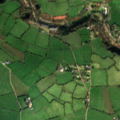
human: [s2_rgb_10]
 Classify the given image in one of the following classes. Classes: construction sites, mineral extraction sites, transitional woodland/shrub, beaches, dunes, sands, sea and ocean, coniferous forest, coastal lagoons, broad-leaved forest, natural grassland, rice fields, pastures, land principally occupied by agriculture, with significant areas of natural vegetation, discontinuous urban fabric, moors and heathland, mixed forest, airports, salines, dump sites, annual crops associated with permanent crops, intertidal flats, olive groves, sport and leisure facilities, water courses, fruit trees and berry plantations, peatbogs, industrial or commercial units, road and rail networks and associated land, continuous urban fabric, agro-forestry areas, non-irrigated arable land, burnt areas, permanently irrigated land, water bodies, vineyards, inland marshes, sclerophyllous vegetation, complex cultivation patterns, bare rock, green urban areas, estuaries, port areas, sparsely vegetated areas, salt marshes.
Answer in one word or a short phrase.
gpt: pastures, inland marshes